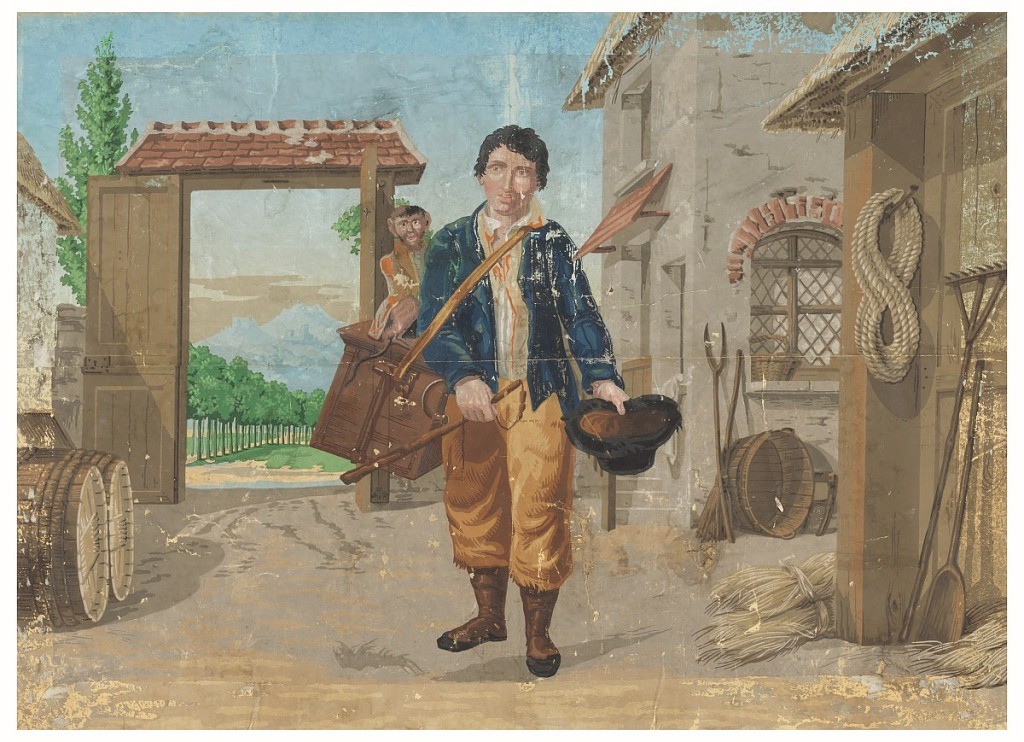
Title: Firescreen
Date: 1825–30
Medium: Block-printed paper
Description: Horizontal rectangle, depicting the cortile of an Italian villa, with an organ grinder and a monkey. High wall and gate in background, and generalized landscape setting, printed on blue ground.